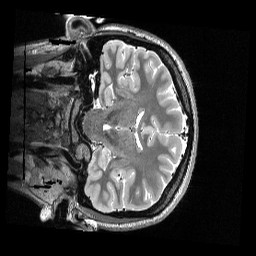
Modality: T2w
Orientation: coronal
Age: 22
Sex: female
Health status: healthy
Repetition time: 3.2 s
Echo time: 0.563 s